Question: I'm very new to R and trying to create a grid of violin plots for my data. I was able to get the grid layout I want it, however, when I make the grid, my plots are on the x-axis where they would be if they were all plotted together.

'''
p2 <- ggplot(data, aes(x=Treatment, y=ECM, fill=Treatment)) +
geom_violin(trim=FALSE) + facet_grid (Time ~ Duff) +
labs(title=" ",x=" ", y = "ECM Root Colonization (%)")
p2 + theme_classic() + theme(legend.position="right") + stat_summary(fun=mean, geom="point", size=2, color="black") + theme(axis.title.x=element_blank(), axis.text.x=element_blank(),axis.ticks.x=element_blank()) + scale_fill_discrete(name = "Treatment", labels = c("B-M- B/B", "B-M- B/M (B)", "B-M- B/M (M)", "B-M- M/M", "B-M+ B/B", "B-M+ B/M (B)", "B-M+ B/M (M)", "B-M+ M/M", "B+M- B/B", "B+M- B/M (B)", "B+M- B/M (M)", "B+M- M/M", "B+M+ B/B", "B+M+ B/M (B)","B+M+ B/M (M)", "B+M+ M/M")) +
theme(strip.background = element_rect(colour="black", fill="white",
size=1.5, linetype="solid")) +
theme(strip.text.x = element_text(size=15, color="black",
face="bold"))
'''
Because the x-axis is "Treatment", which is also my fill, I tried freeing the scale with the following codes, but that didn't change the plots.
'''
+ facet_grid (Time ~ Duff, scales="free")
+ facet_grid (Time ~ Duff, scales="free_x")
'''
I've also tried to recreate it using facet_wrap, but was unsuccessful.
I'm happy to include any other information that may be helpful. Thank you in advance for any suggestions!
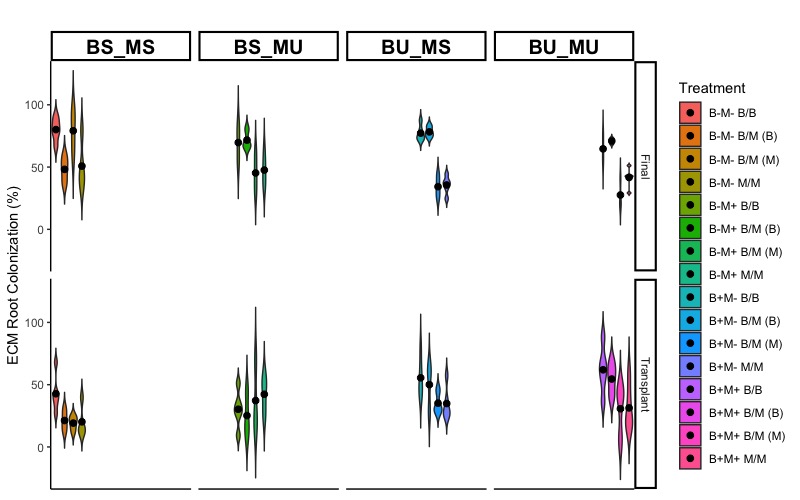
Answer: Please provide the dataset next time, this is something that would look like your dataset:
'''
lbl = paste0(rep(c("B-","B+"),each=8),
rep(c("M-","M+"),each=4)," ",
rep(c("B/B","B/M(B)","B/M(M)","M/M"),2))
duff = rep(c("BS_MS","BS_MU","BU_MS","BU_MU"),each=4)
names(duff) = lbl
set.seed(111)
data = data.frame(
Treatment = rep(lbl,10),
ECM = rnorm(160),
Time = rep(c("Final","Treatment"),each=80)
)
data$Duff = duff[as.character(data$Treatment)]
'''
If you do 'facet_grid(..scales="free")' on a basic plot, it works:
'''
p2 = ggplot(data, aes(x=Treatment, y=ECM, fill=Treatment)) +
geom_violin(trim=FALSE) + facet_grid (Time ~ Duff,scales="free") +
theme(axis.text.x = element_text(angle = 90, vjust = 0.5, hjust=1))
p2
'''
<URL>
Then:
'''
p2 + theme_classic() + theme(legend.position="right") +
stat_summary(fun=mean, geom="point", size=2, color="black") +
theme(axis.title.x=element_blank(),
axis.text.x=element_blank(),axis.ticks.x=element_blank()) +
scale_fill_discrete(name = "Treatment", labels = c("B-M- B/B", "B-M- B/M (B)",
"B-M- B/M (M)", "B-M- M/M", "B-M+ B/B", "B-M+ B/M (B)", "B-M+ B/M (M)",
"B-M+ M/M", "B+M- B/B", "B+M- B/M (B)", "B+M- B/M (M)", "B+M- M/M",
"B+M+ B/B", "B+M+ B/M (B)","B+M+ B/M (M)", "B+M+ M/M")) +
theme(strip.background = element_rect(colour="black", fill="white",
size=1.5, linetype="solid")) +
theme(strip.text.x = element_text(size=15, color="black",
face="bold"))
'''
<URL>